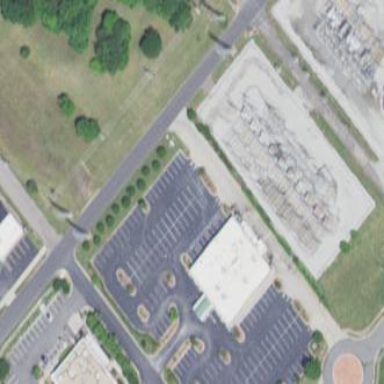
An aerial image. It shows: Substation for switching power equipment surrounded by fence.